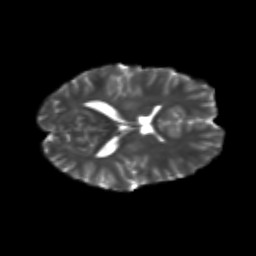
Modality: T2w
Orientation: axial
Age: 19
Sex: female
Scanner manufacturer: siemens
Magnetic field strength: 3 T
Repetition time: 3.5 s
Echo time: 0.104 s